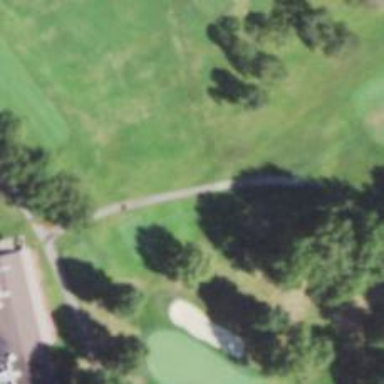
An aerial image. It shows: Path for both roads and golfers.